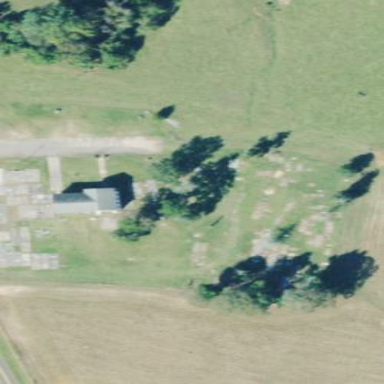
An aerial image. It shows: Cemetery.